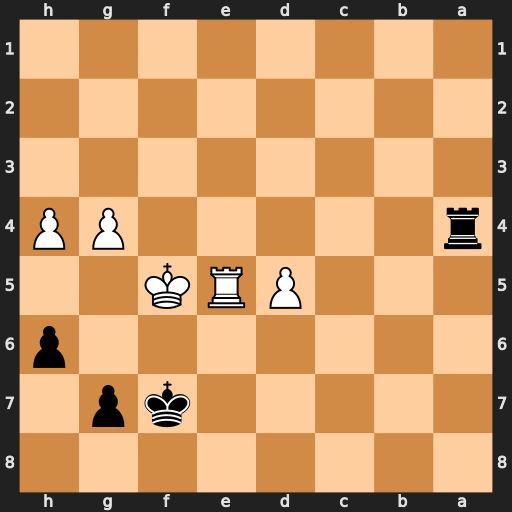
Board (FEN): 8/5kp1/7p/3PRK2/r5PP/8/8/8
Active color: b
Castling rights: -
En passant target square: -
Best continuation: g6#